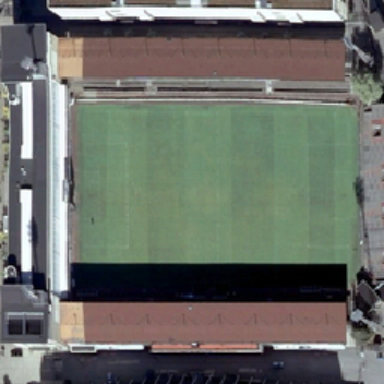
Jim is medium green .